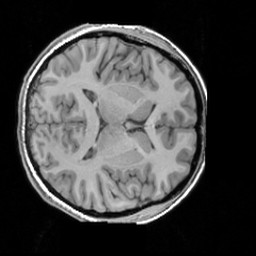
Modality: T1w
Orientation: axial
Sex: female
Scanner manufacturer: siemens
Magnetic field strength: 3 T
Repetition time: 1.63 s
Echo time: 0.00311 s